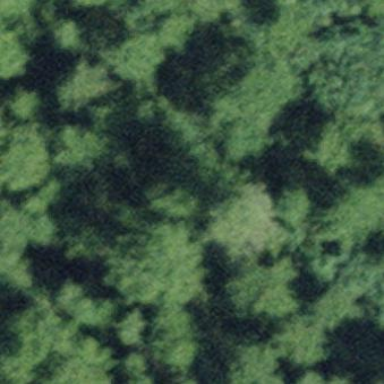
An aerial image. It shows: Forest area.